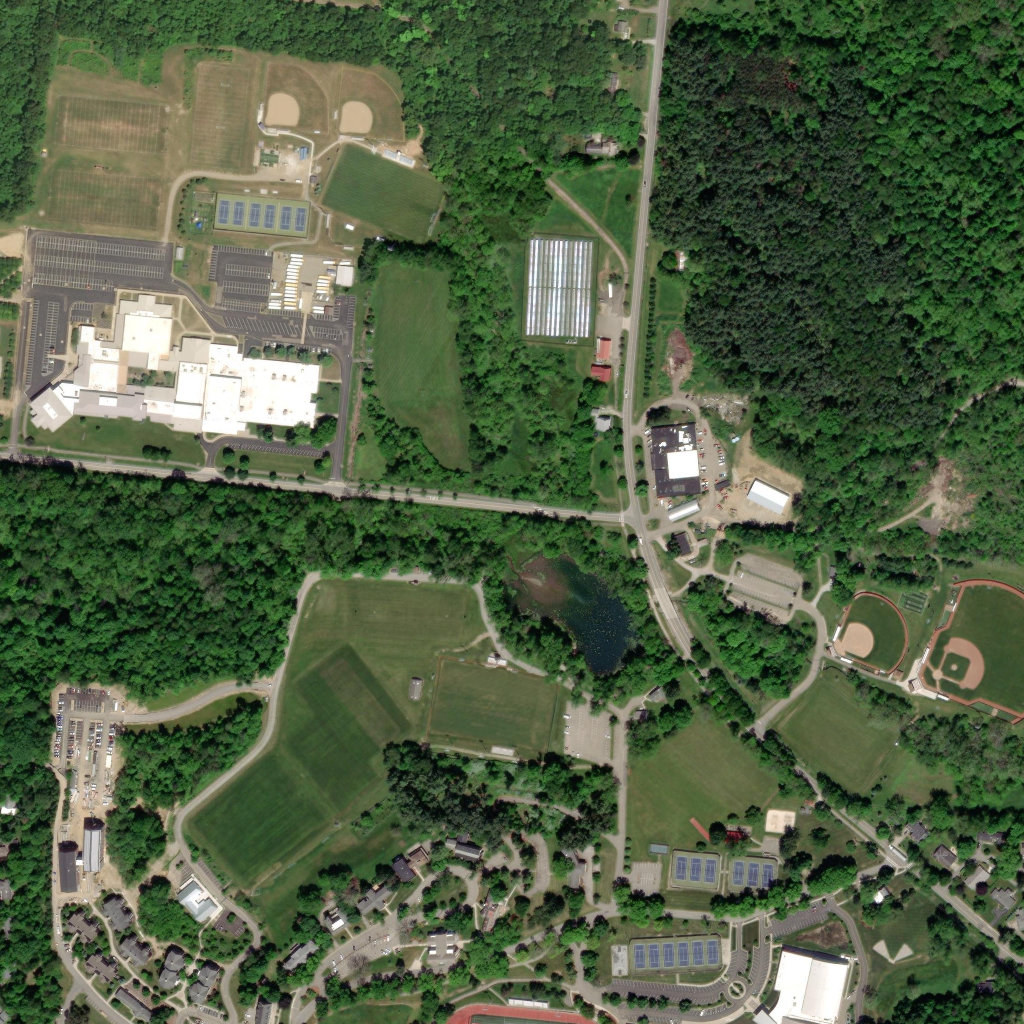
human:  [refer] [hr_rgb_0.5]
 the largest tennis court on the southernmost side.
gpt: <box>[[61, 91, 70, 95, 0]]</box>